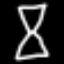
Label: hourglass